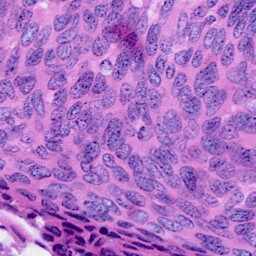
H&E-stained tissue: Cervix